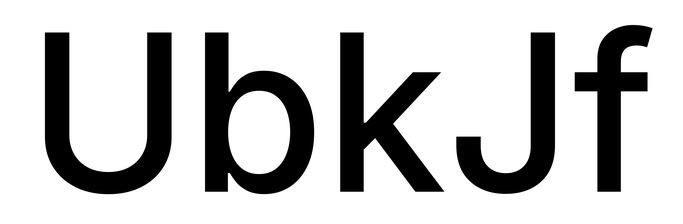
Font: Inter_Medium